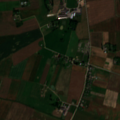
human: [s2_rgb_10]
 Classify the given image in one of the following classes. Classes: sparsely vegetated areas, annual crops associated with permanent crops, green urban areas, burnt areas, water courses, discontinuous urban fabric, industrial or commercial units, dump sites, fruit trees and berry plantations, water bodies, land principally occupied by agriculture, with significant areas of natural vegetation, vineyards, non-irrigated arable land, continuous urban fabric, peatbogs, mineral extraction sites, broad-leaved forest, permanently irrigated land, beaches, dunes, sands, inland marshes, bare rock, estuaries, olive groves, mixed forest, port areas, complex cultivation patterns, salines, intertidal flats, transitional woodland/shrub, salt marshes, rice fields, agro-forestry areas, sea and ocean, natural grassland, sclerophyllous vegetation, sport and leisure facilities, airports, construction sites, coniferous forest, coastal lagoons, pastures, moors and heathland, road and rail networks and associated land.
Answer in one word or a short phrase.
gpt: discontinuous urban fabric, industrial or commercial units, non-irrigated arable land